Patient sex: F
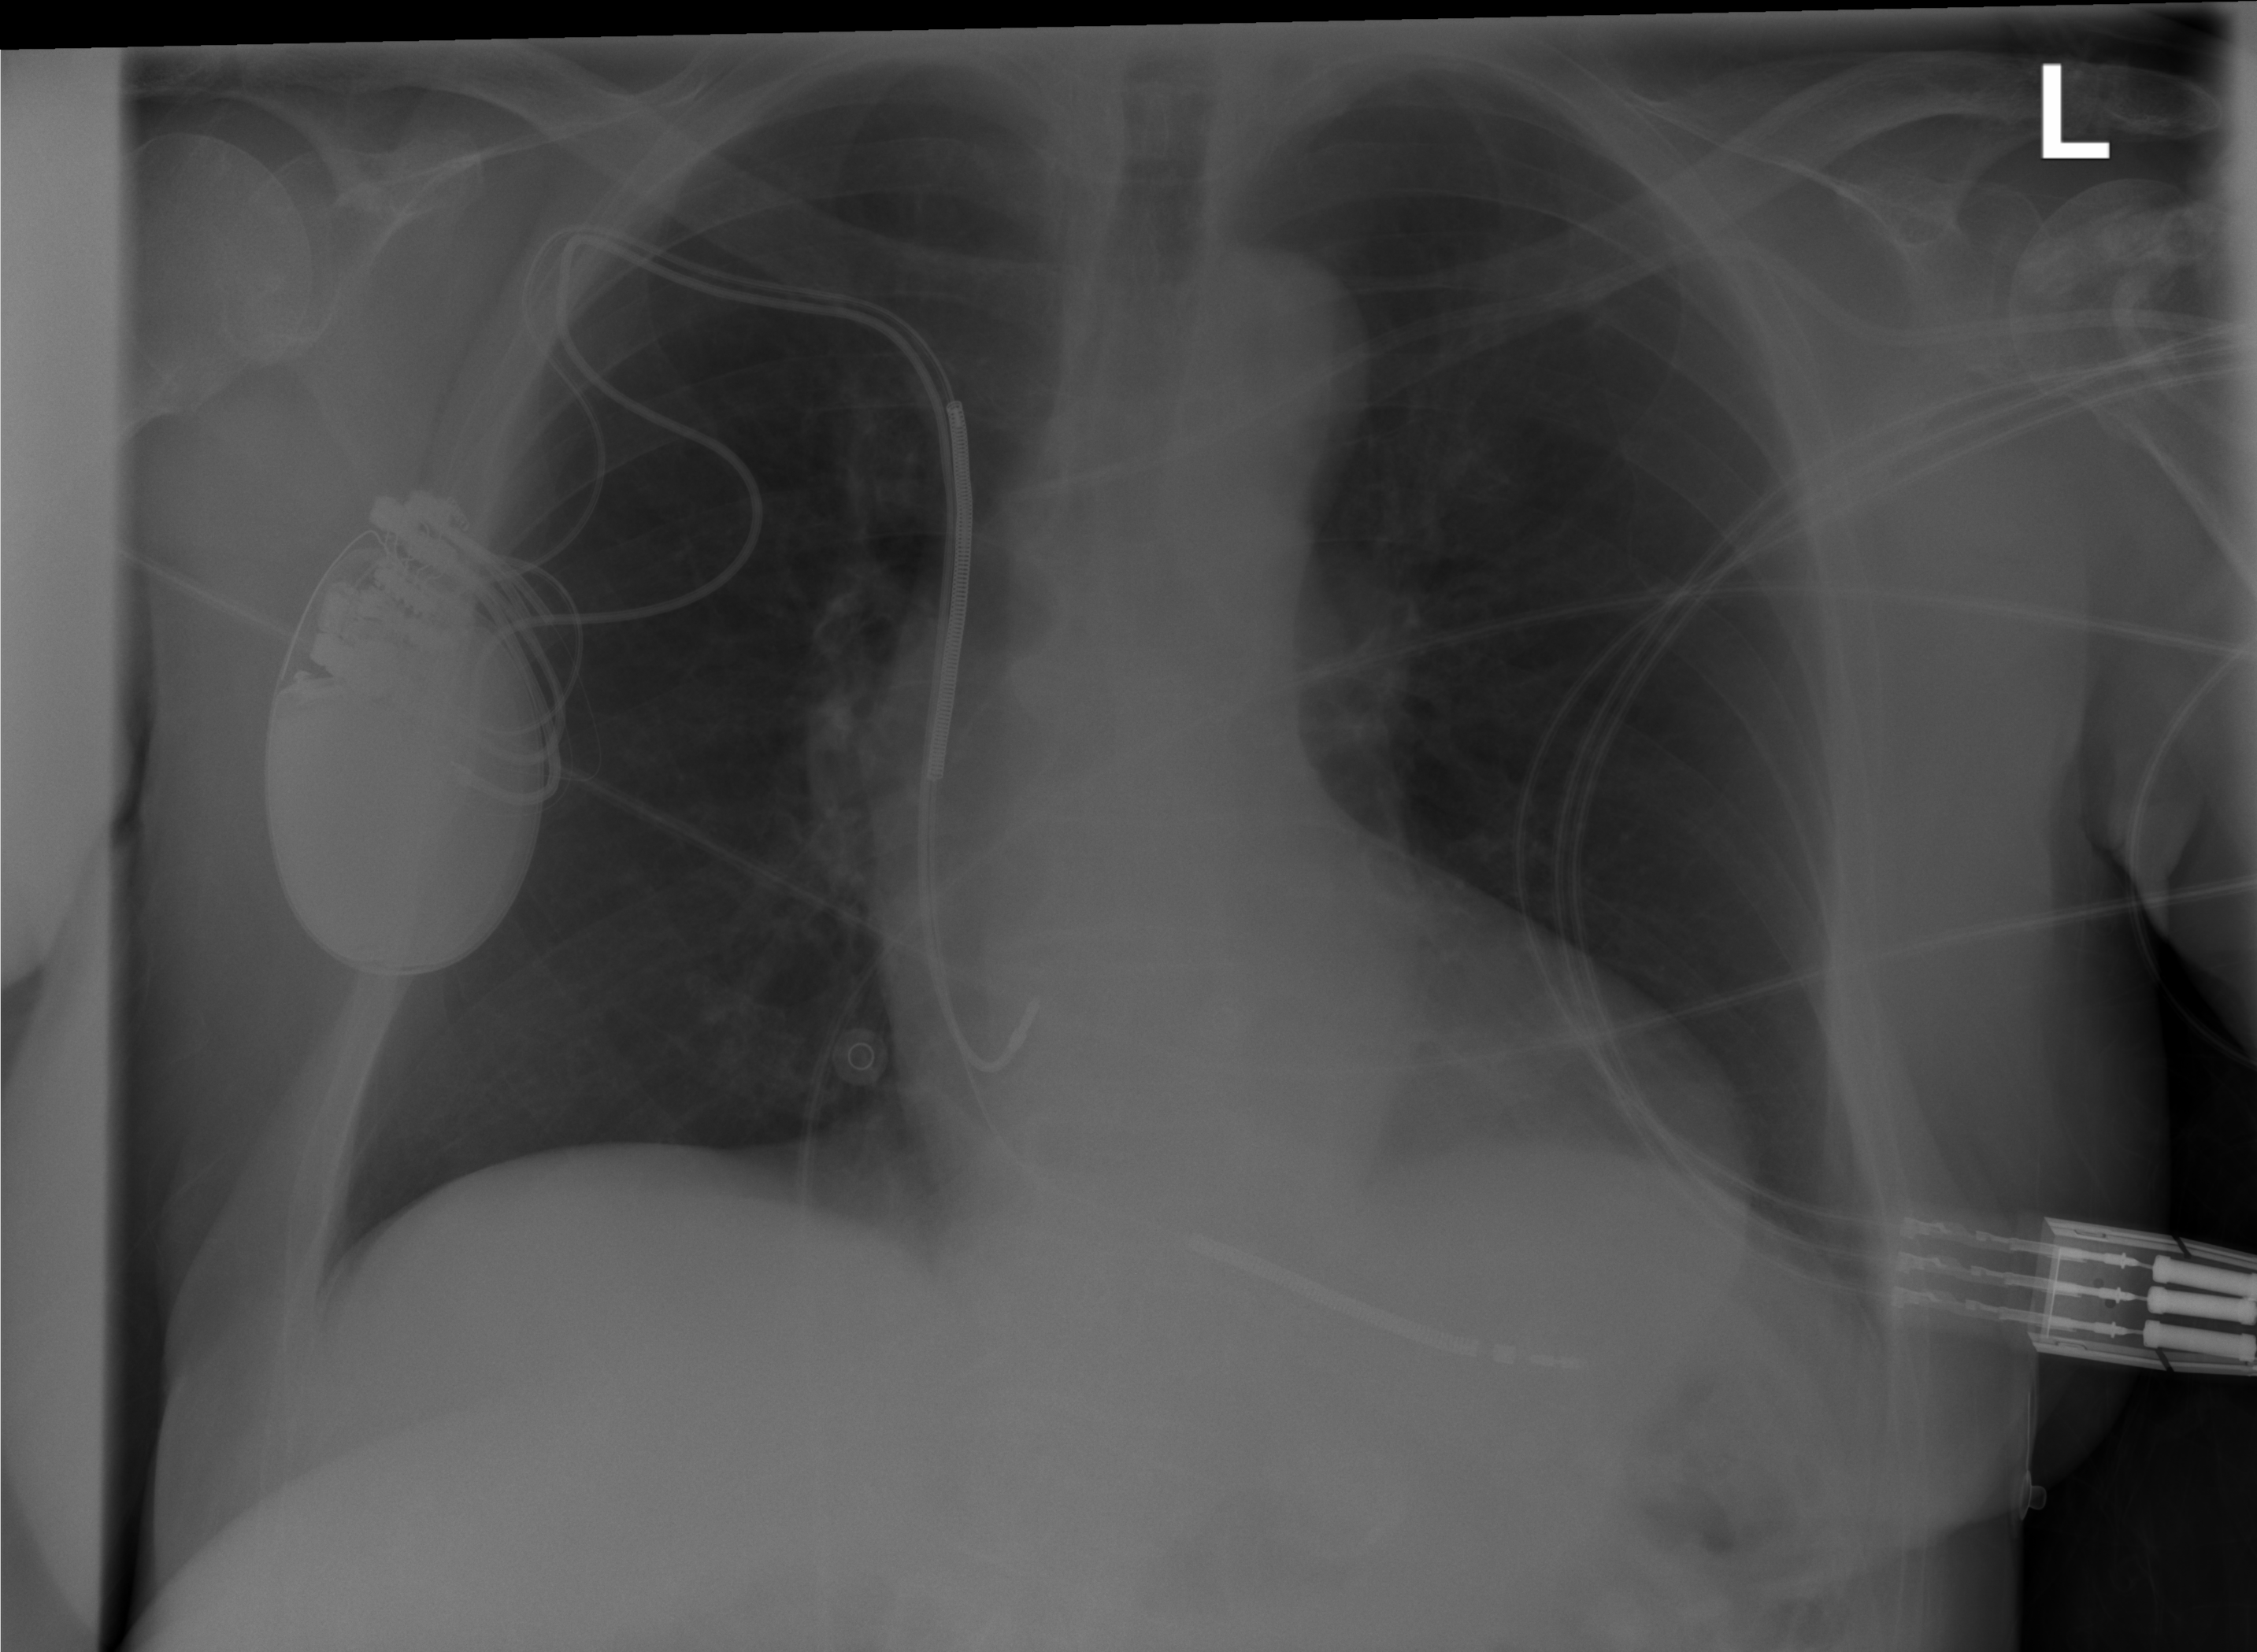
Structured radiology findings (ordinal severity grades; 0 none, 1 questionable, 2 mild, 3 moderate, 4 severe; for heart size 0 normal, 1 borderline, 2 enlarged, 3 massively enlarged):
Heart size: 2
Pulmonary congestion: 0
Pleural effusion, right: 0
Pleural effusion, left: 0
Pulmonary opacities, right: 0
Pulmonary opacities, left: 0
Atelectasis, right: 0
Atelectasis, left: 0